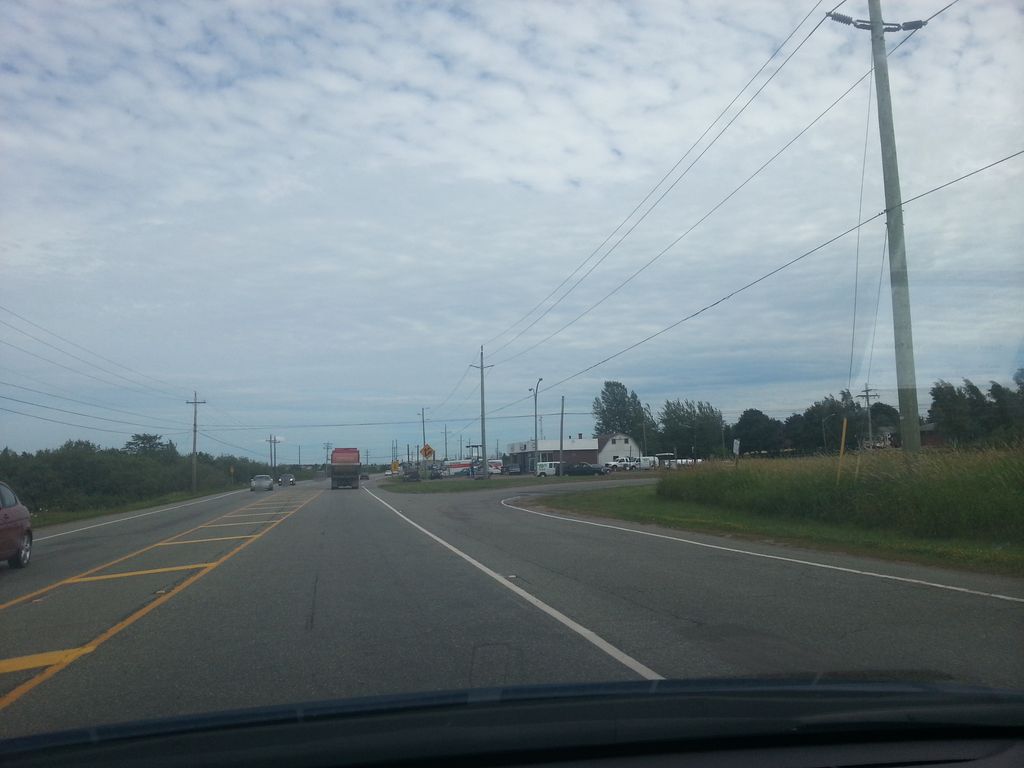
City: charlottetown